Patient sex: M
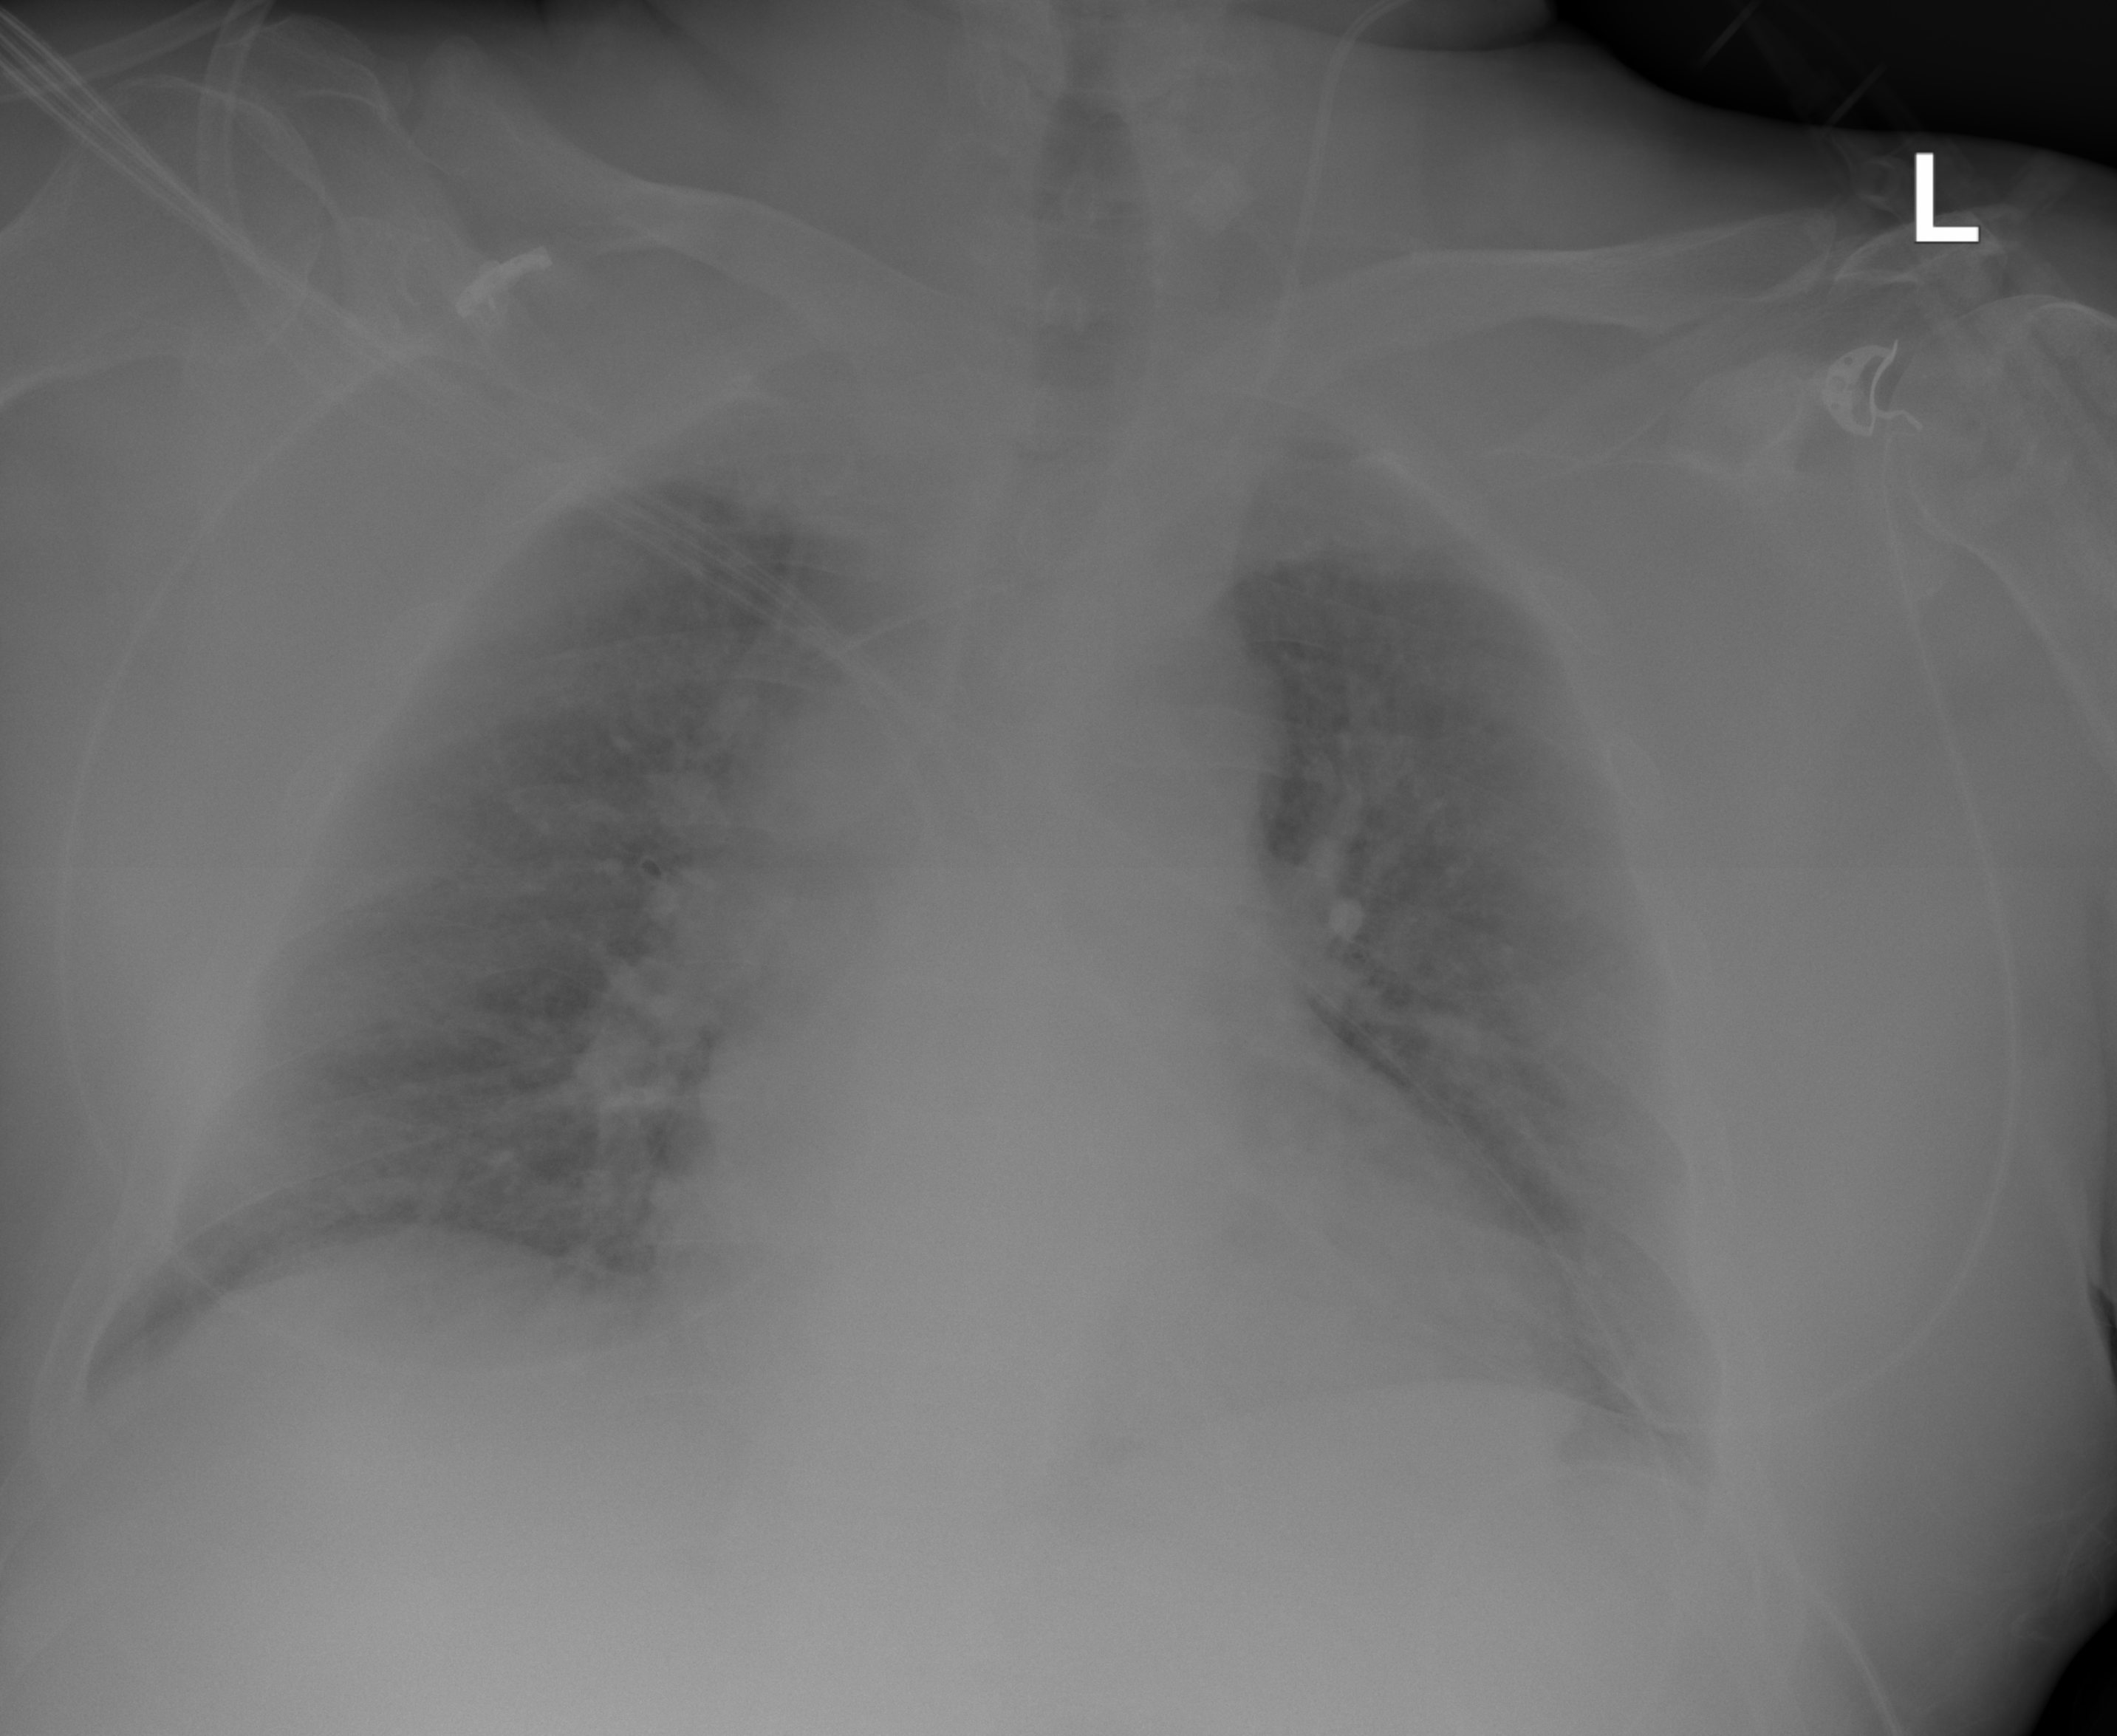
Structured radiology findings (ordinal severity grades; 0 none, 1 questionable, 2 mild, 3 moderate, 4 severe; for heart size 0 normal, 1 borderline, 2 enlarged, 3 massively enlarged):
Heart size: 1
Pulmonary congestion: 2
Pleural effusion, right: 0
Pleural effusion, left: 2
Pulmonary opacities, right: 1
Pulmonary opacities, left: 1
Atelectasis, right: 2
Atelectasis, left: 2